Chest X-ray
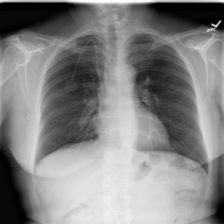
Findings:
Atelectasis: negative
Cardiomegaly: negative
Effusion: negative
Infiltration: negative
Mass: negative
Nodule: negative
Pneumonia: negative
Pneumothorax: negative
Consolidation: negative
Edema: negative
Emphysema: negative
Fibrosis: negative
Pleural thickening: negative
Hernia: negative